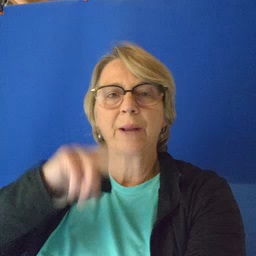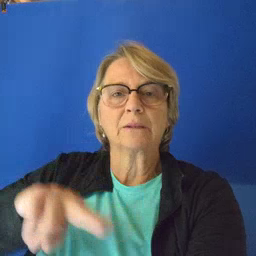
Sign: puzzle